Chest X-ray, AP view. Patient: 26 years old, sex M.
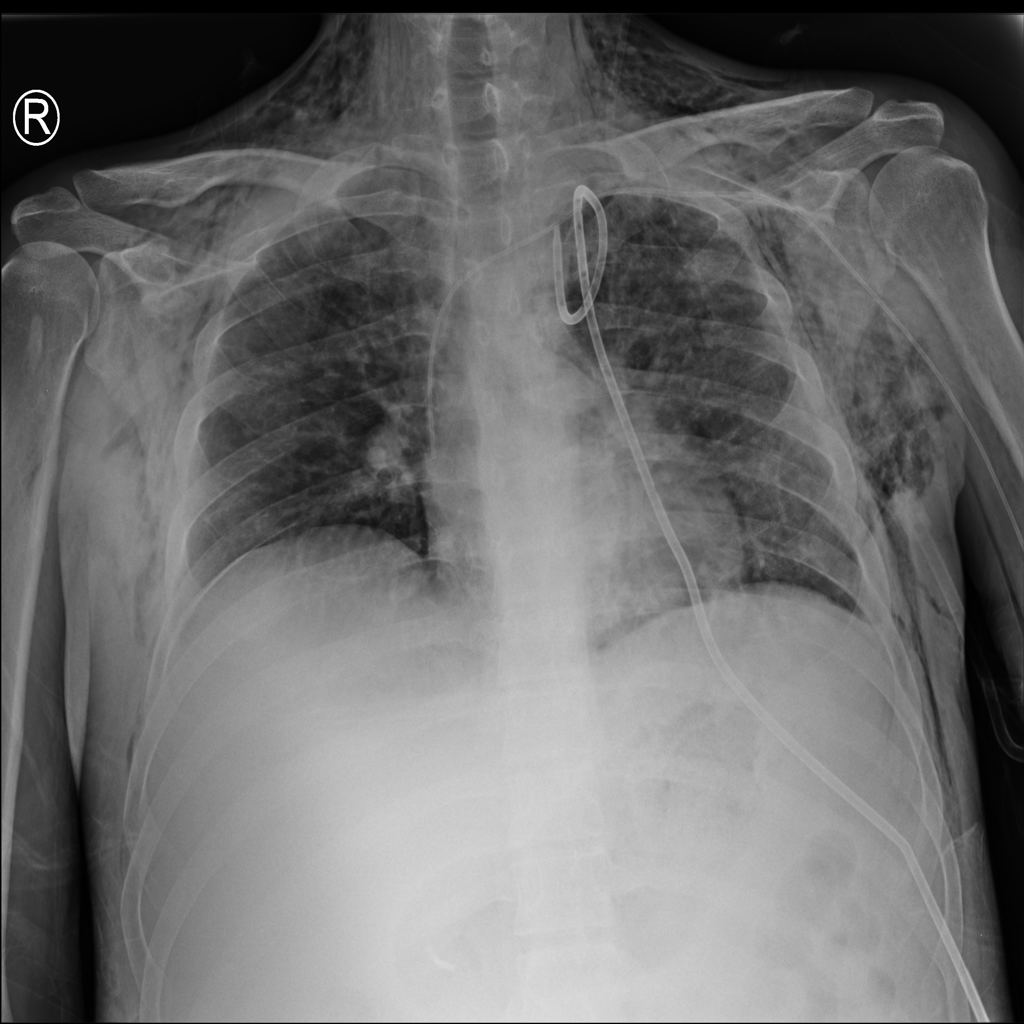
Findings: Emphysema